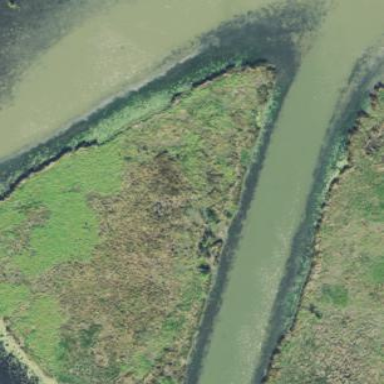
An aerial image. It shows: Wetland area.